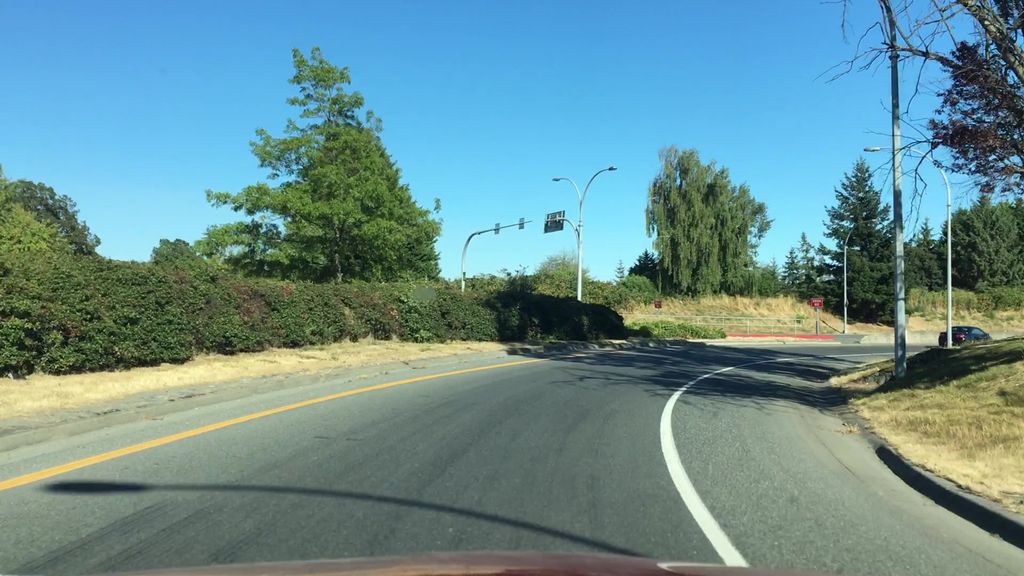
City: victoria